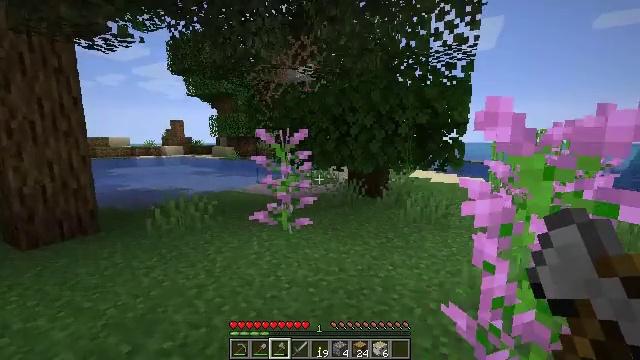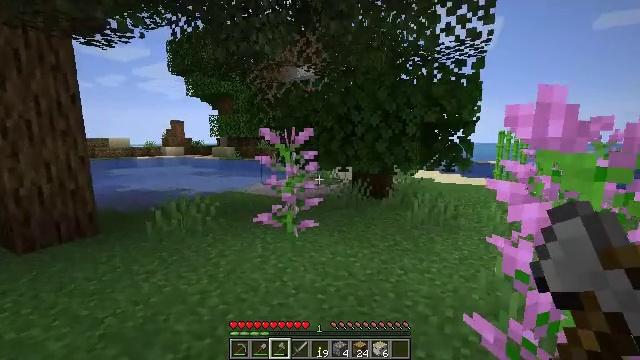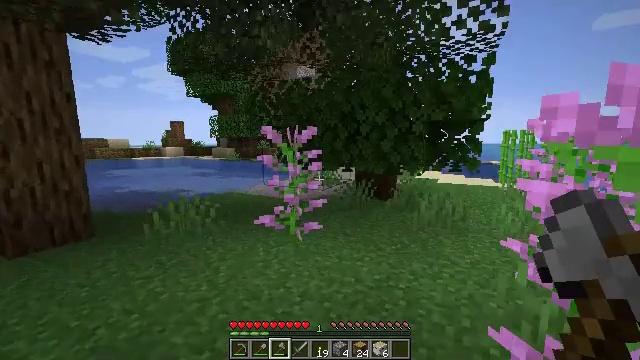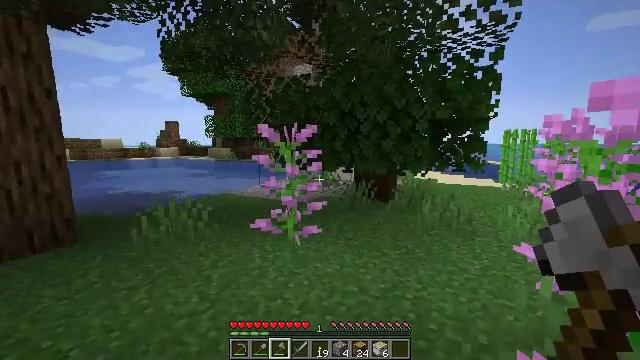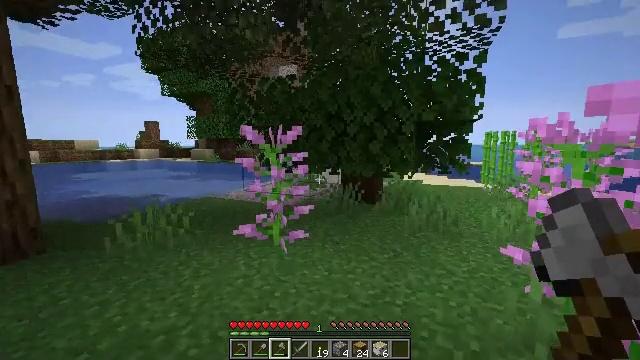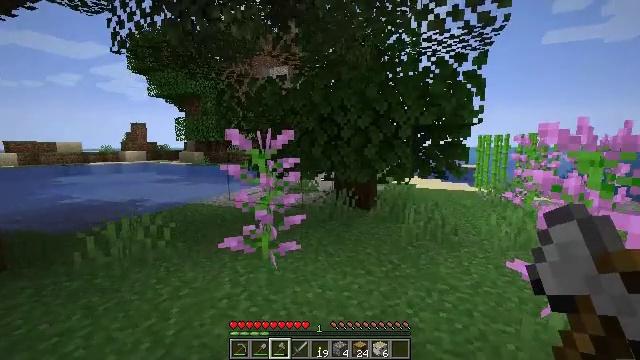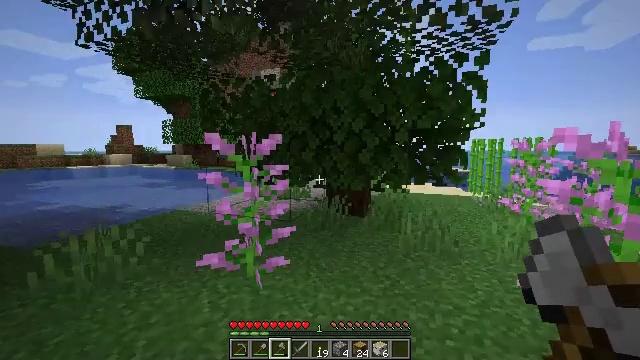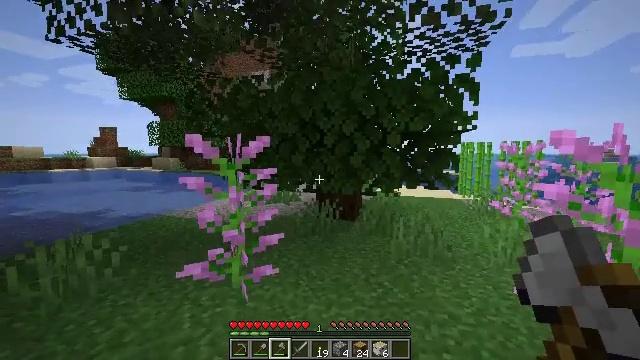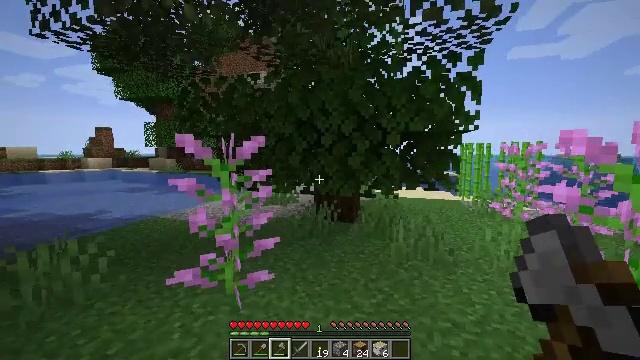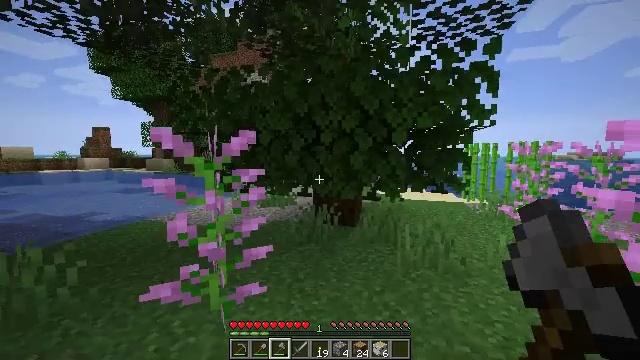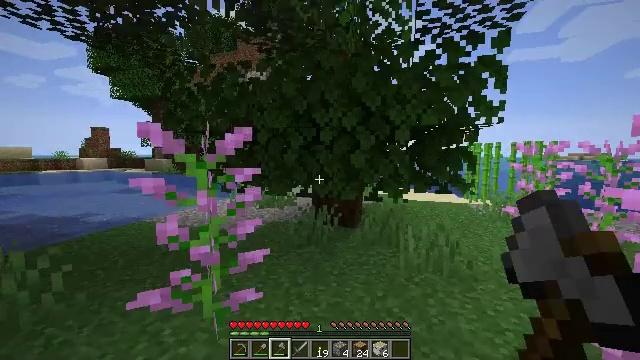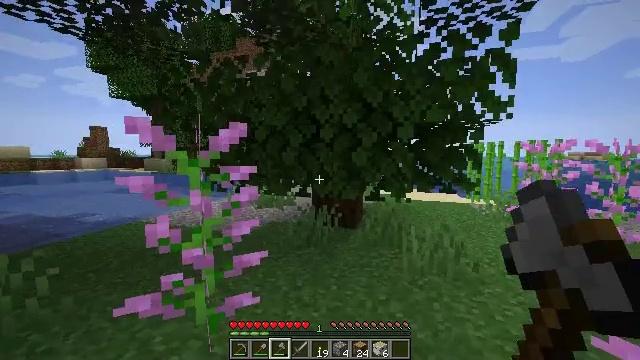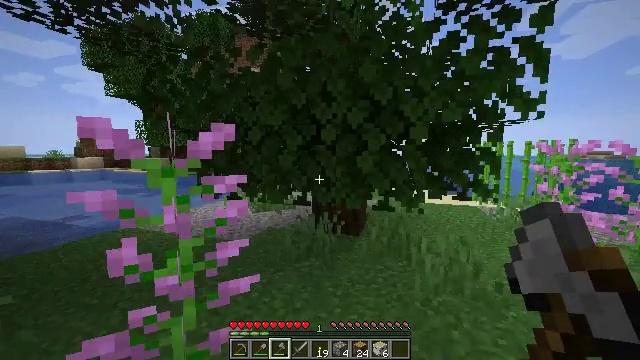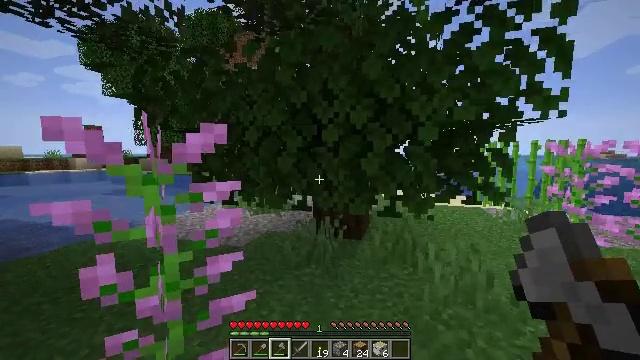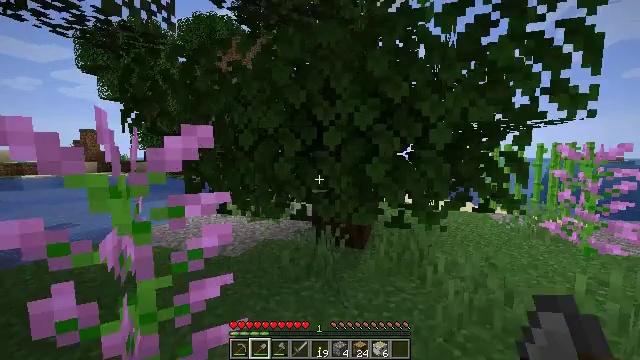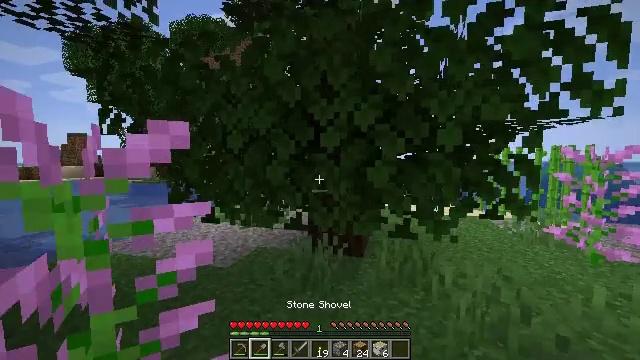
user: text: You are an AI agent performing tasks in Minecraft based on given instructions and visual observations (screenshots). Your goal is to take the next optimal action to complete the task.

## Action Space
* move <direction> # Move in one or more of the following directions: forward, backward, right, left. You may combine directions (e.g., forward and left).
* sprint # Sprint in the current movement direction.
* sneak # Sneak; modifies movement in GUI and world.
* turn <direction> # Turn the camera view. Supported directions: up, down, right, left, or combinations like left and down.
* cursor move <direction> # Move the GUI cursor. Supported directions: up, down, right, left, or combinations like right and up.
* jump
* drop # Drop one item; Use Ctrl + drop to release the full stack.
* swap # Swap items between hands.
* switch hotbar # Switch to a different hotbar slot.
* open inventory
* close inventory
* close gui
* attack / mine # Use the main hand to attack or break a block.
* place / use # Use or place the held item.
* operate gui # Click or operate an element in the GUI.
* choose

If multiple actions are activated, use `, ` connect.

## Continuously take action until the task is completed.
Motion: motion action
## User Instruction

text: Collect some oak leaves.
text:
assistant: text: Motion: move forward
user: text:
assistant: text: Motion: move forward
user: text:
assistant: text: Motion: move forward
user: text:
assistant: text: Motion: move forward, turn right
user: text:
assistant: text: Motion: move forward, turn right
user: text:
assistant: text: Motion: move forward, turn right
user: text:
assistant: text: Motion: move forward, turn right
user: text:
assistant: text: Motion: move forward
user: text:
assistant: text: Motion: move forward
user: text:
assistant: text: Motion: move forward
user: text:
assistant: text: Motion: move forward
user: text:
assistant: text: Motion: move forward
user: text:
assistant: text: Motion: move forward
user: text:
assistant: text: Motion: move forward, switch to hotbar 2
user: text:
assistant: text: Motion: move forward, turn right, switch to hotbar 2
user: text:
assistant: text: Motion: move forward, attack / mine, switch to hotbar 2
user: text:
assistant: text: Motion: move forward, attack / mine, switch to hotbar 2
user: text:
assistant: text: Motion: move forward, attack / mine
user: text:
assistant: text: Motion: move forward, attack / mine
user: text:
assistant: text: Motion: move forward, attack / mine
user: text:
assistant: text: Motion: move forward, attack / mine
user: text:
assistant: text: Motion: move forward, attack / mine
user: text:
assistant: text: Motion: move forward, attack / mine
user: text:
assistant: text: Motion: move forward, attack / mine
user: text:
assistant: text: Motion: move forward, attack / mine
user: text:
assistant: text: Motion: move forward, attack / mine
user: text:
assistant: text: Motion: move forward, attack / mine
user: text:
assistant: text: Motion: turn right, attack / mine
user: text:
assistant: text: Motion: turn right, attack / mine
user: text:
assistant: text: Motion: attack / mine